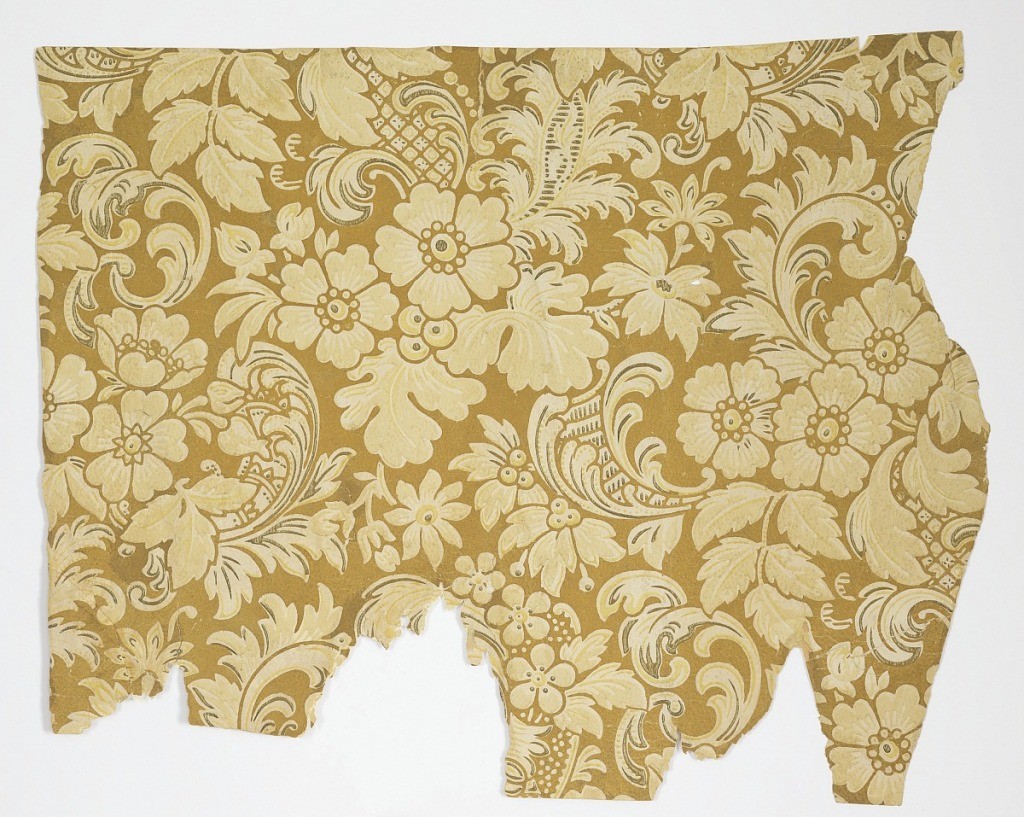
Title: Sidewall
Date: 1880–90
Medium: Block-printed
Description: An asymmetrical floral pattern interspersed with acanthus leaf scrolls. The entire paper is embossed with pebble pattern. Printed in deep ivory on off-white in design with touches of bronze. The entire background is gilded.